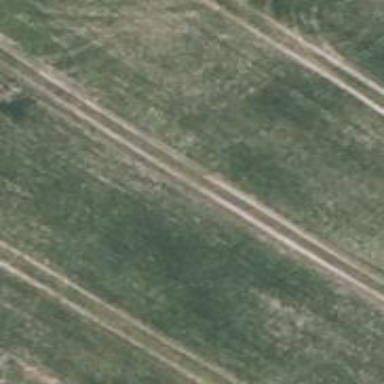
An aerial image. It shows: Track with grade5 tracktype.